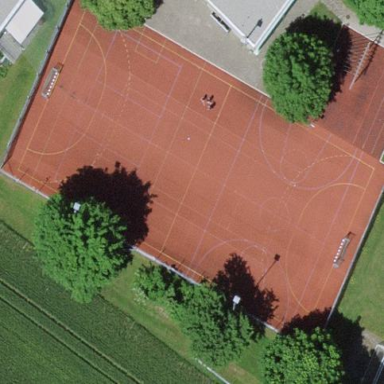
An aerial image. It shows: Tartan basketball court situated on pitch designated for leisure land.